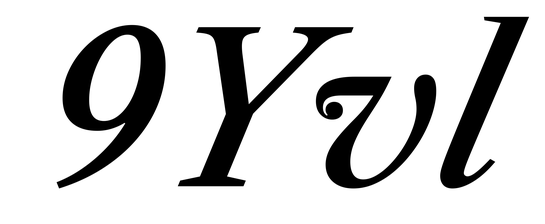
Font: LibreCaslonText-Italic_Medium_Italic